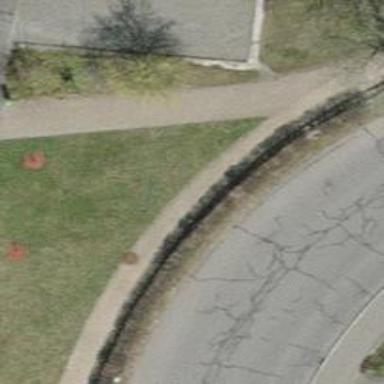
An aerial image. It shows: Hedge barrier.